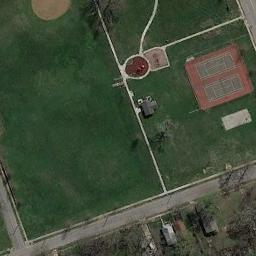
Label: tennis_court